九年级 · 立体几何学
如图, 把图(1)中的倒立圆锥切下一个小圆锥后摆在图(2)所示的位置, 则图(2)中的几何体的俯视图为 $(\quad)$

图(1)
图(2)
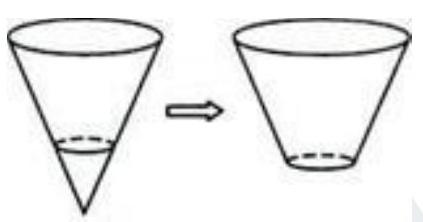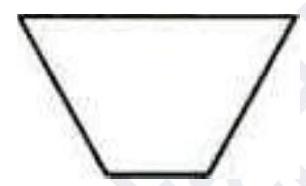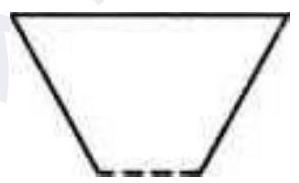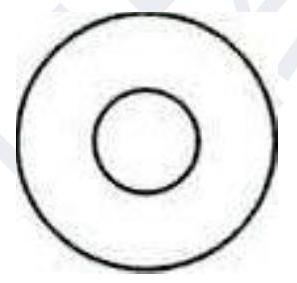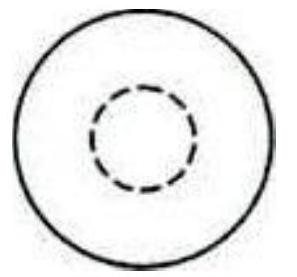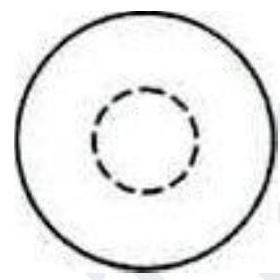
A.

B.

C.

D.

答案: D
解析: 【分析】

本题主要考查几何体的三视图的知识根据俯视图的定义得出该几何体的俯视图.

【解答】

解: 俯视图为:

故选 $D$.